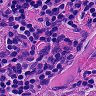
Metastatic tissue present: no